Question: I am making a form in an android app. I currently have it in a relative layout with this snippet pictured below in a table layout within the relative layout:

When a user clicks on the spinner it pops up the selections. The user can select multiple selections and as of right now once the user hits ok it displays the selected on the spinner seperated by a comma. However if the user chooses too many it will push the spinner to the right of it off the screen. I was wondering if it would be possible to make the spinners display the text downward, so each selection would be on a new line and would shrink or expand the spinner given the amount selected. Like so:
NorthEast:
|
Option1
|
|
Option2
|
|
Option3
|
South:
|
Select
|
This would also modify the whole layout so if the user selects a lot of options in northeast it will shift the south spinner downward. Thanks!
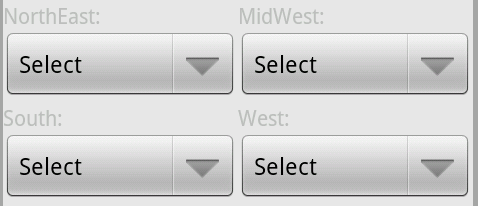
Answer: Have you tried adding a maxWidth to your spinner?
also you can try to wrap them in a linear layout (top two in one, bot ones in another for example) and set the layout to fill parent, and set the view's to fill parent and weight 1. that will give you equal widths of the spinners and restrict their width min/max value.